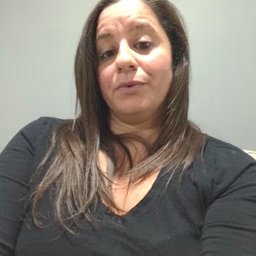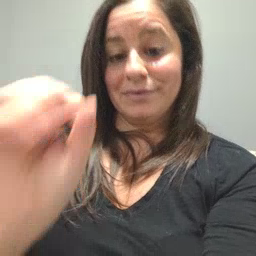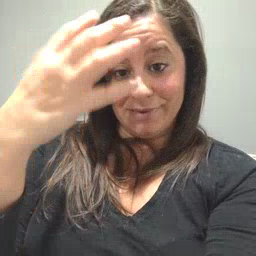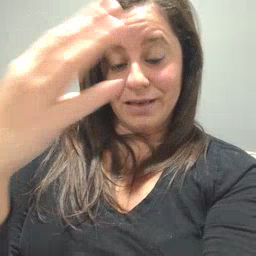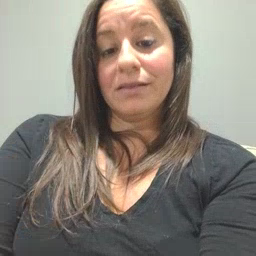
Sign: sun